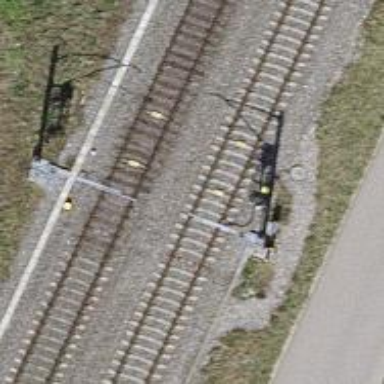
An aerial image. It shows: Railway signal.